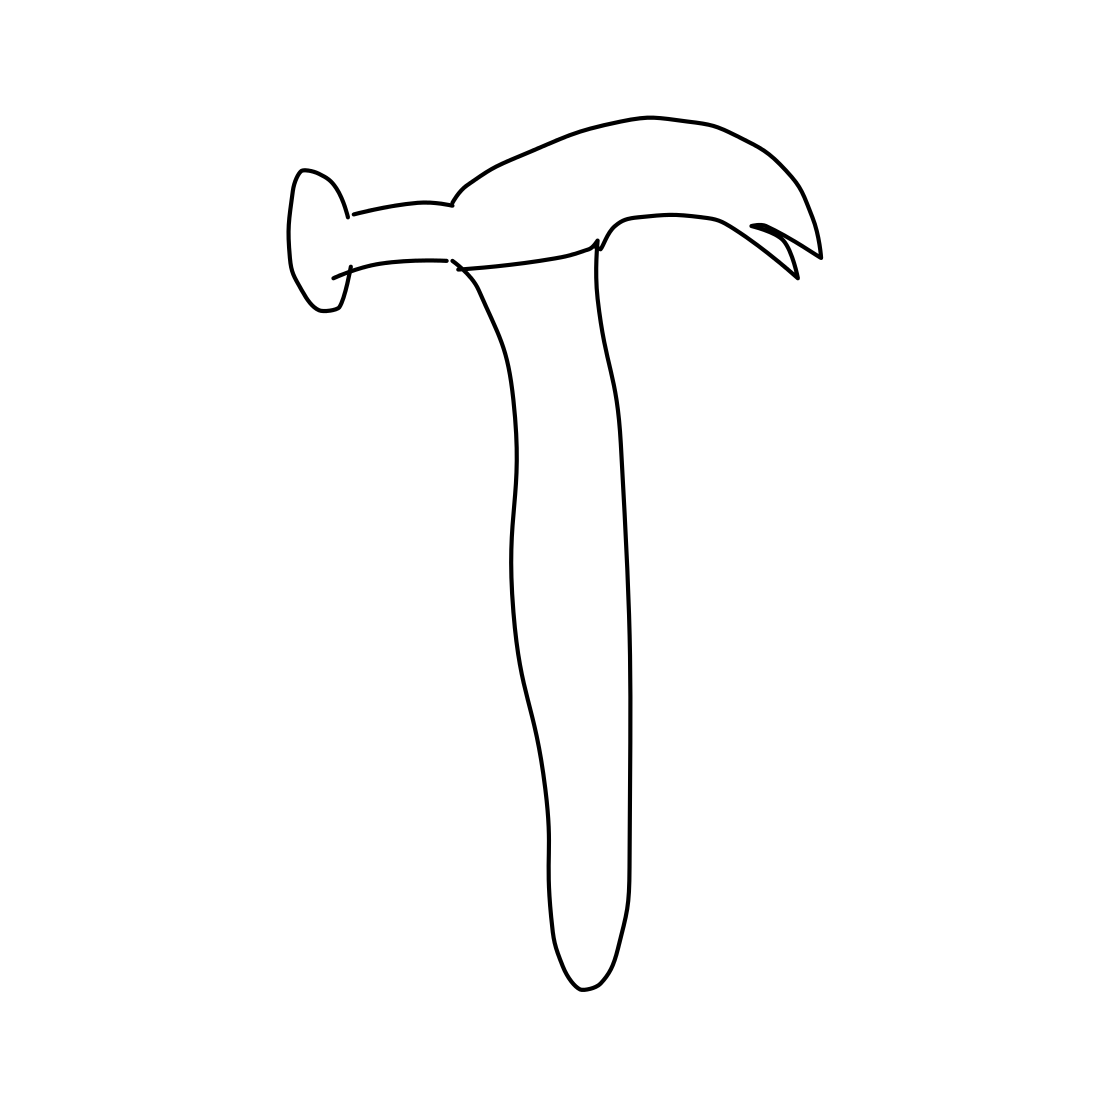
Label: hammer